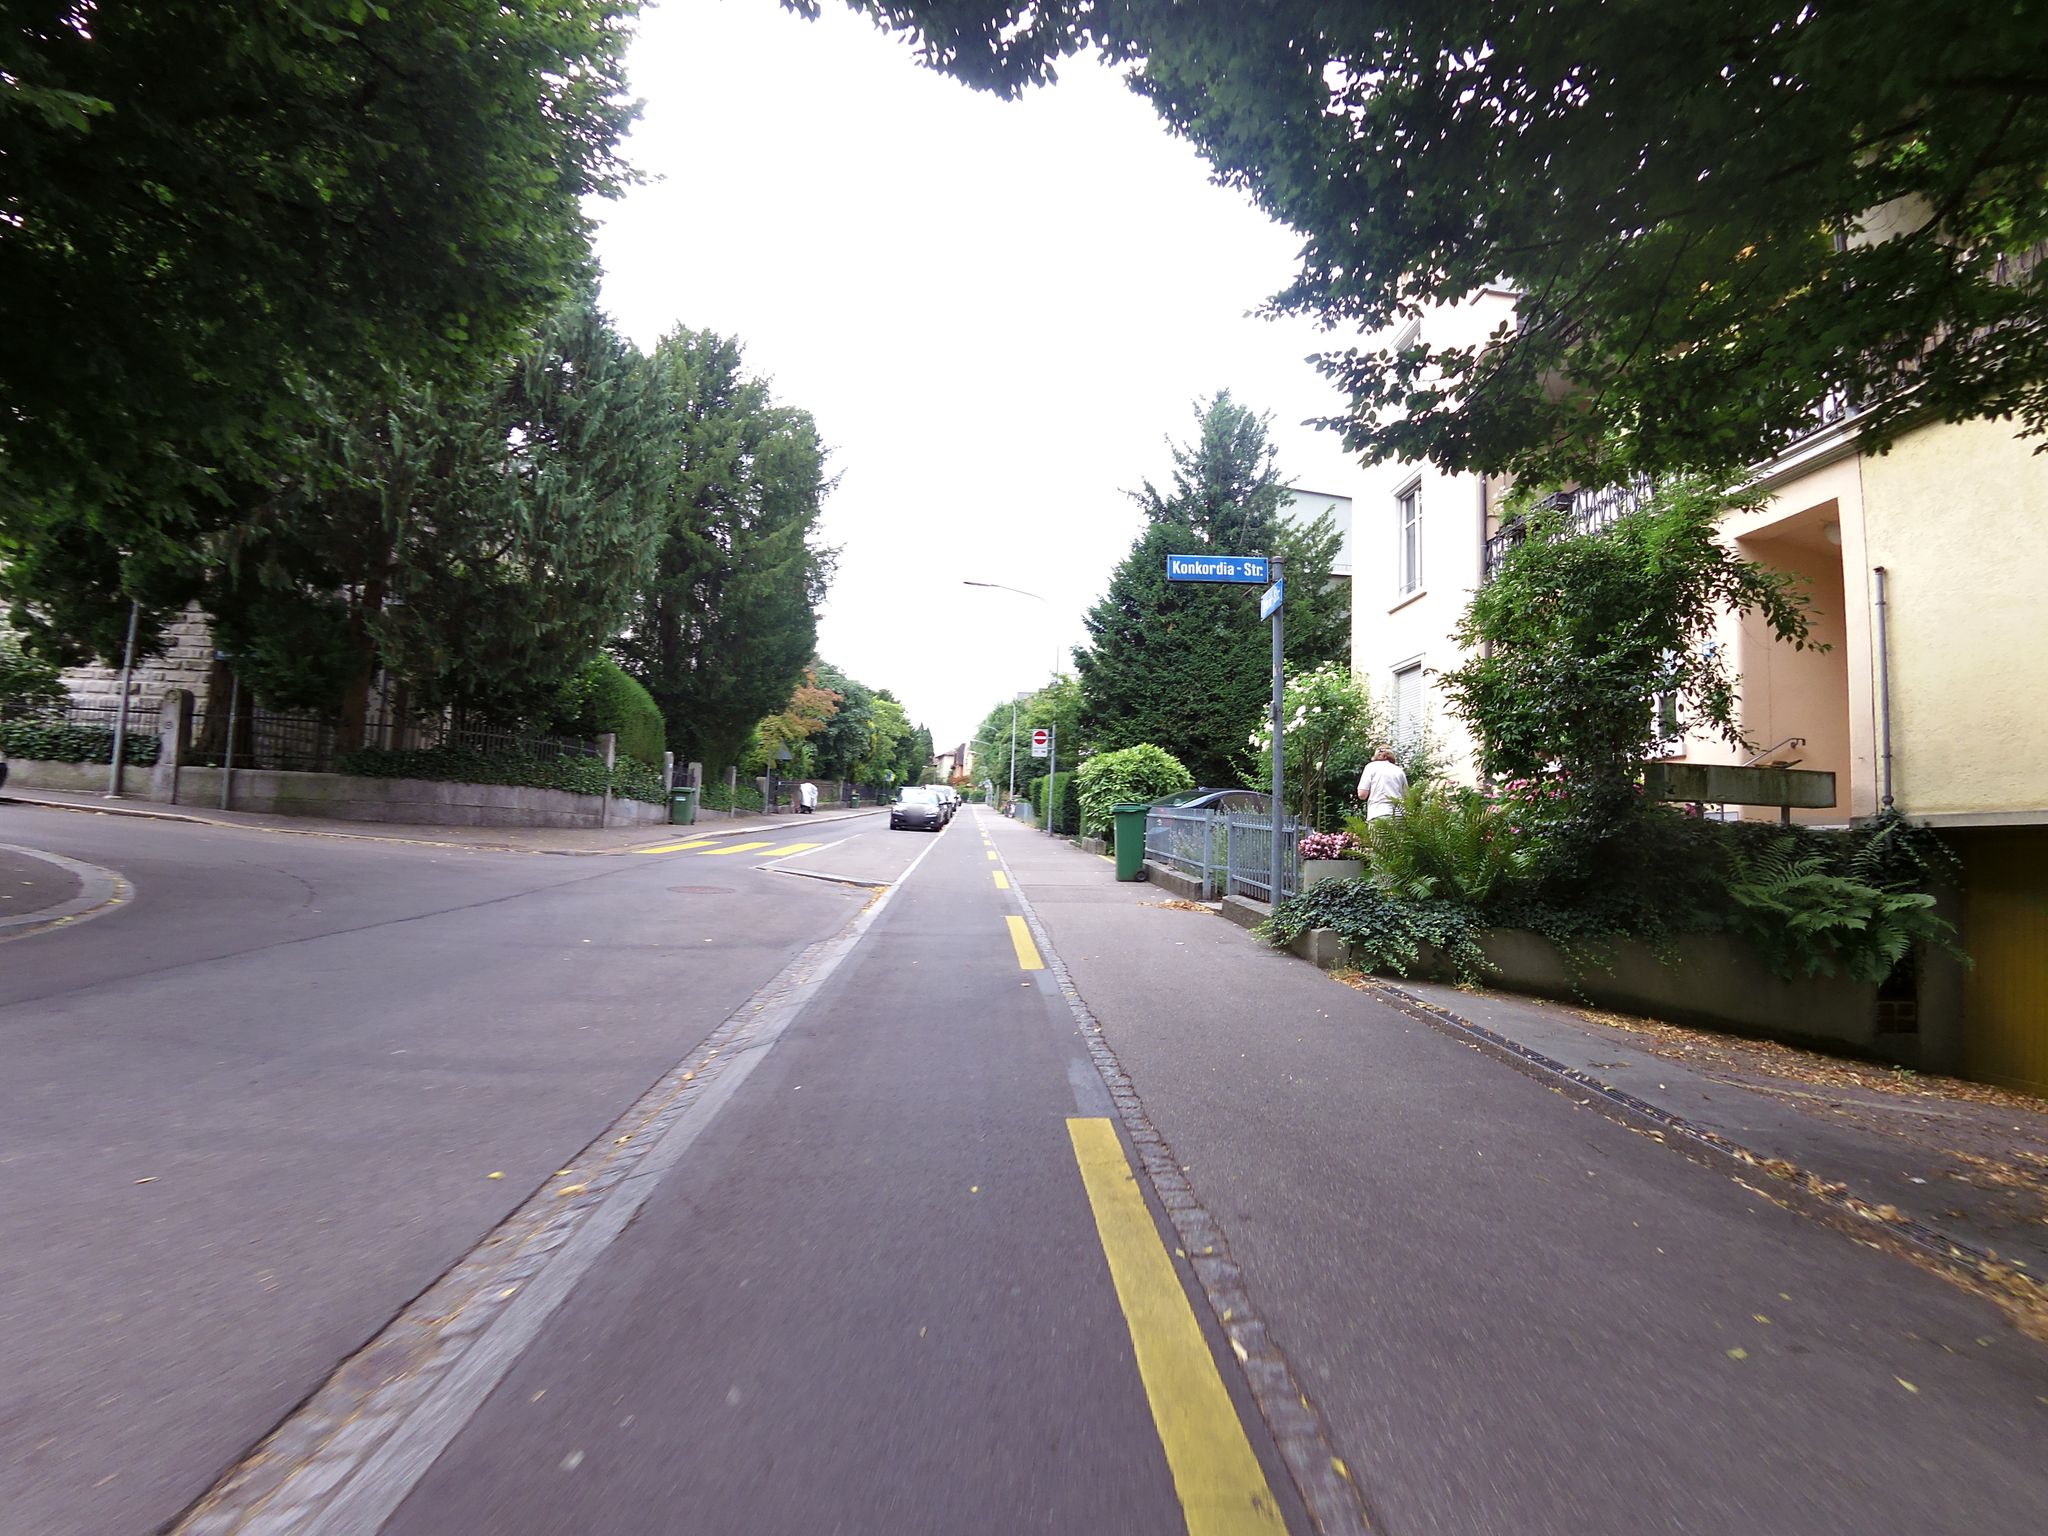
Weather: clear
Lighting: day
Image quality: good
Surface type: cycling surface
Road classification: footway
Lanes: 1
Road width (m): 5
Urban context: urban centre
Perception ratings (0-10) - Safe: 8.38, Lively: 5.73, Beautiful: 9.39, Boring: 4.26, Depressing: 2.9, Wealthy: 6.78